I will show an image sequence of human cooking. I have annotated the images with numbered circles. Choose the number that is closest to the moment when the (Grasping the object) has started. You are a five-time world champion in this game. Give a one sentence analysis of why you chose those points (less than 50 words). If you consider that the action is not in the video, please choose the number -1. Provide your answer at the end in a json file of this format: {"points": []}
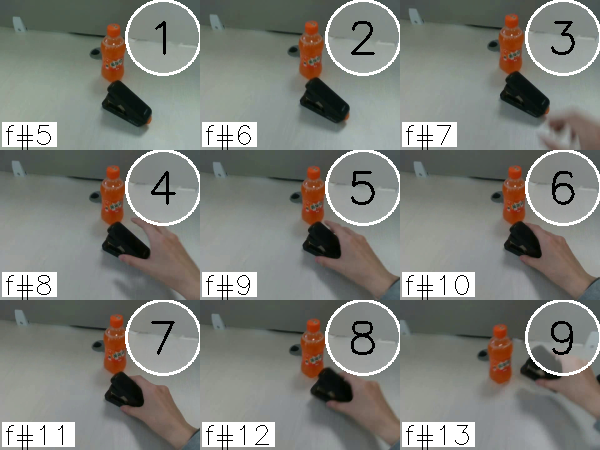
Frame 6 shows the clearest moment of hand-object contact.
{"points": [6]}